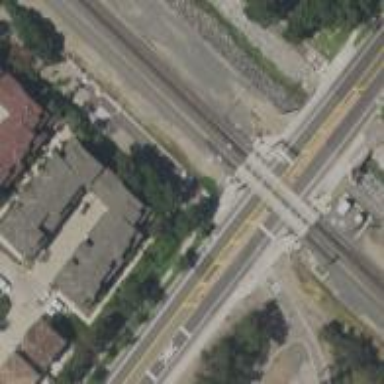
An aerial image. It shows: Crossing for the railway.